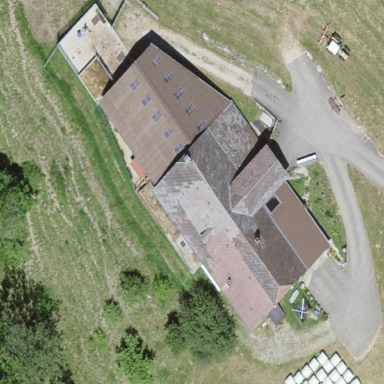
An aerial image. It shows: Farm building.